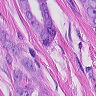
Metastatic tissue present: yes